RGB frame:
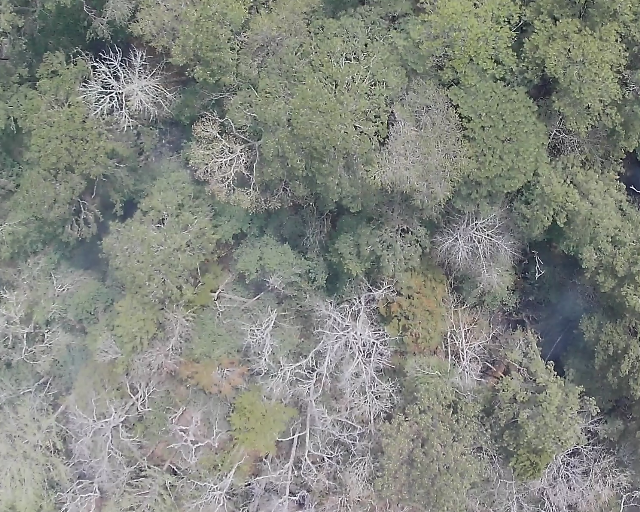
Thermal frame:
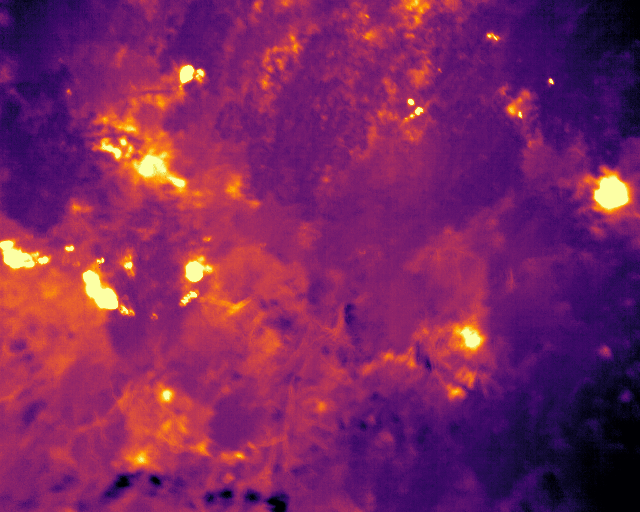
Captured: 2026-02-26 03:40:57
Pixels at or above 80 °C: 392 (fraction of frame: 0.001196)